Modality: CBCT
Slice 85 of 194
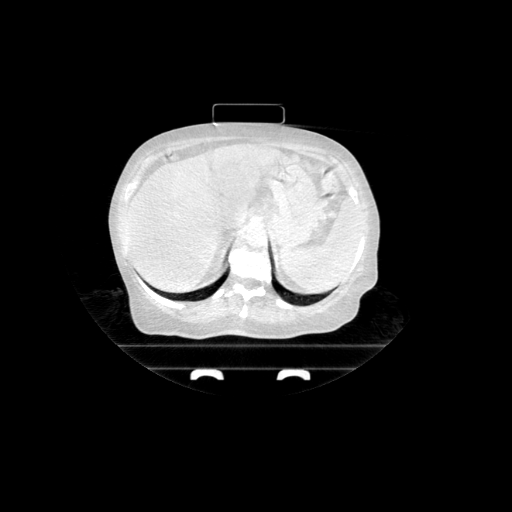